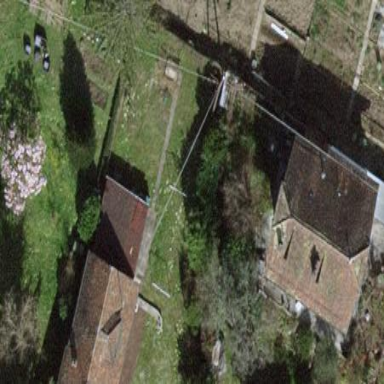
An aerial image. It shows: Garden enclosed by fence.